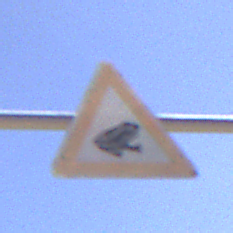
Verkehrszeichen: AmphibienwanderungLinks
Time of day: MorningAfternoon
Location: Outdoor (Nature)
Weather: Clear
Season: NotSpecified
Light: Natural